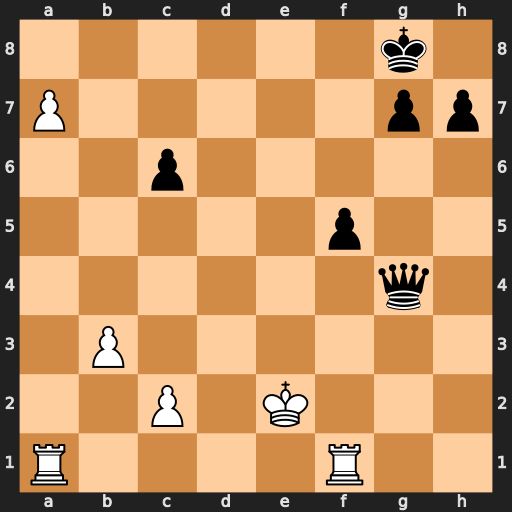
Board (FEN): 6k1/P5pp/2p5/5p2/6q1/1P6/2P1K3/R4R2
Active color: w
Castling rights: -
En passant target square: -
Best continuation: Rf3 Qg2+ Ke3